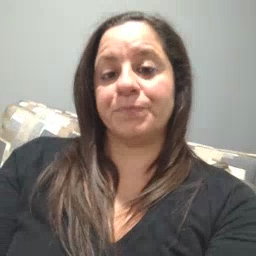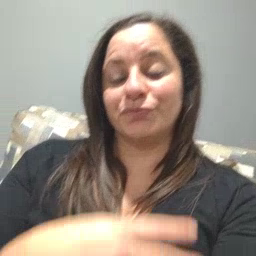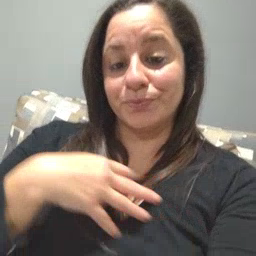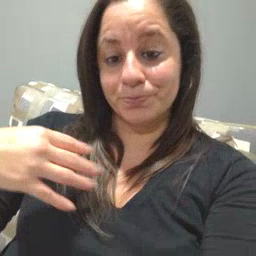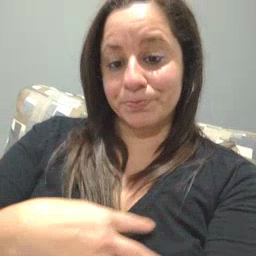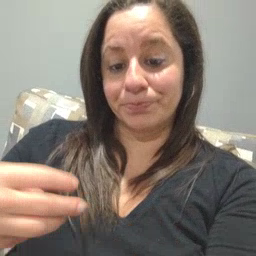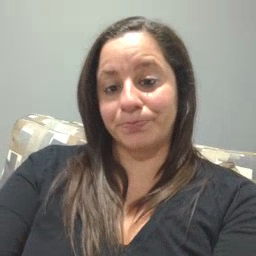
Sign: zebra